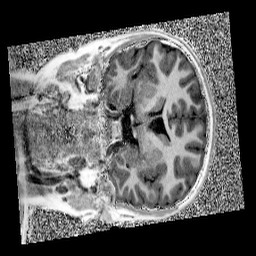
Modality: UNIT1
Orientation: coronal
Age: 11
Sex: male
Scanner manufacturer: siemens
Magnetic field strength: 3 T
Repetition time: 4 s
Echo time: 0.00299 s